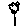
Label: flower